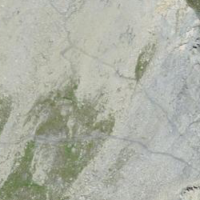
EUNIS habitat code: 48
Species observed at this site:
Geum reptans
Bistorta vivipara
Pyrrhocorax graculus